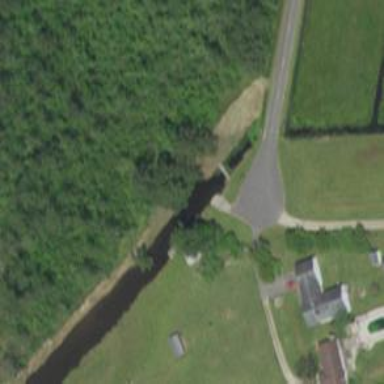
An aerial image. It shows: Slipway for leisure land vehicles on service road.